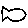
Label: fish